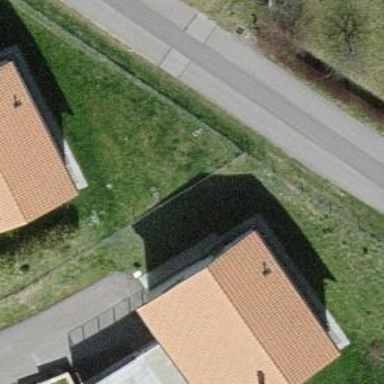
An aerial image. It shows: Shed.